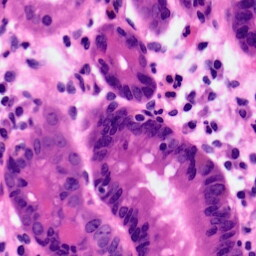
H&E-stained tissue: Pancreatic